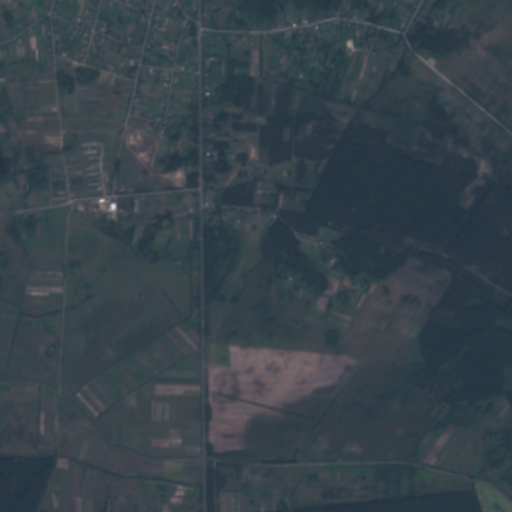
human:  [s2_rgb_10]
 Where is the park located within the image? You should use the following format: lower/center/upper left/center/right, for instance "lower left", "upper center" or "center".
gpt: The park is located in the upper center of the image.
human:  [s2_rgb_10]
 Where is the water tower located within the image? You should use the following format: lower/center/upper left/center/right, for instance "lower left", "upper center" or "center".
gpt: The water tower is located in the upper left of the image.
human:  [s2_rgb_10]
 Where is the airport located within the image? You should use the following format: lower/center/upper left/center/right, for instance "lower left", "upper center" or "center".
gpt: There is no airport in the image.